Interaction volume radius: 10 \u00c5
Interaction volume height: 20 \u00c5
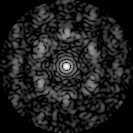
Disorder parameter: 0.6725